Aerial crown-view tile of a tropical tree (Barro Colorado Island, Panama), acquired 20240813:
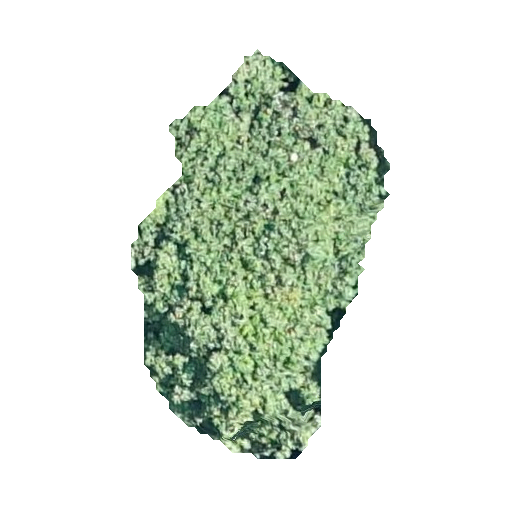
Species: Cecropia insignis
GBIF accepted scientific name: Cecropia insignis
Crown area: 104.857 m²